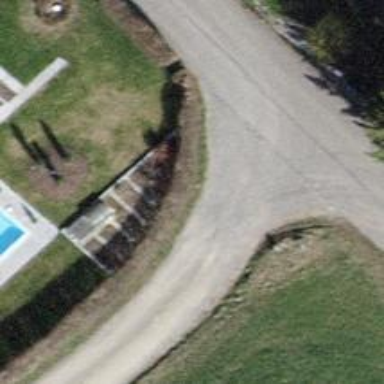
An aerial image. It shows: Gravel track.